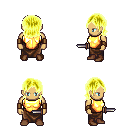
a pixel art fantasy rpg character, male body template, human, tanned skin, gold chest armor, robe skirt, gold long bangs hairstyle, leather bracers, brown shoes, dagger, four views (front, back, left, right), 2x2 character sprite sheet, small pixel art, hard edges, no anti-aliasing